Question: How can we highlight a text in textview like the imgage shown below,the user tap the select verse it hilight the verse in yellow color and a popup window apper for that verse for doing action.How to do this?
Thanks in advance.
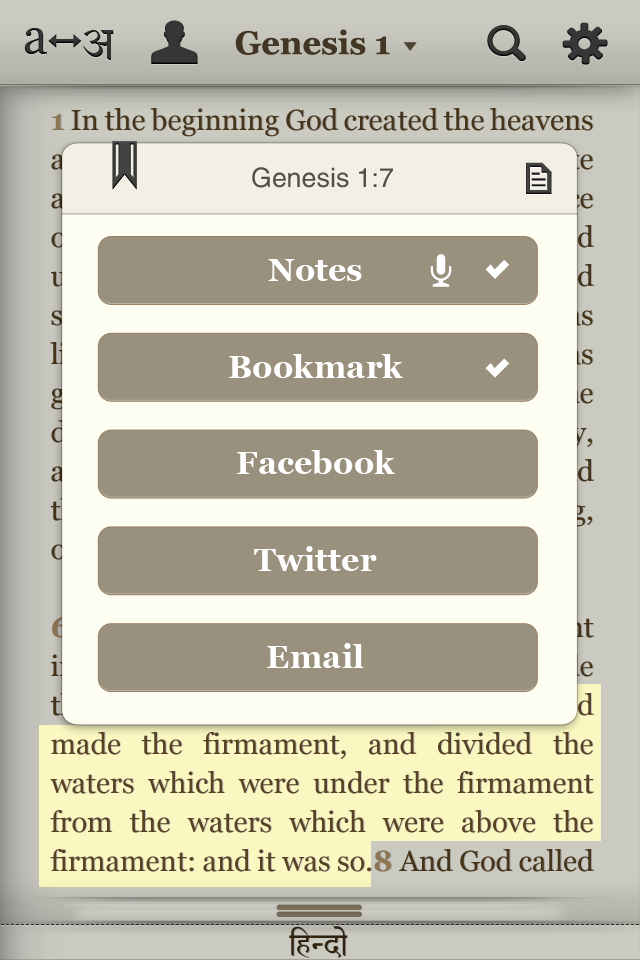
Answer: It is only doable using CoreText, because it needs formatting attributes and 'NSAttributedString' to display text with multiple font style and colors.
You may be interested in my <URL>.
As setting the background color of a range of text is not directly possible/supported (no corresponding attribute in 'NSAttributedString'), you may need to draw the yellow rectangles (before drawing the text) yourself, but I've done this in my class too to manage highlighted links (see 'drawActiveLinkHighlightForRect:' method) so you may do a similar thing in your case.